Question: I have split the data to train and test (0.85)
and here's my loss visualization code :
'''
import pandas as pd
metrics_df = pd.read_json("./output/metrics.json", orient="records", lines=True)
mdf = metrics_df.sort_values("iteration")
mdf.head(10).T
fig, ax = plt.subplots()
mdf1 = mdf[~mdf["total_loss"].isna()]
ax.plot(mdf1["iteration"], mdf1["total_loss"], c="C0", label="train")
if "validation_loss" in mdf.columns:
mdf2 = mdf[~mdf["validation_loss"].isna()]
ax.plot(mdf2["iteration"], mdf2["validation_loss"], c="C1", label="validation")
# ax.set_ylim([0, 0.5])
ax.legend()
ax.set_title("Loss curve")
plt.show()
'''
---
How would I include that 'validation_loss' column in my metrics file?
My outputs are like this :

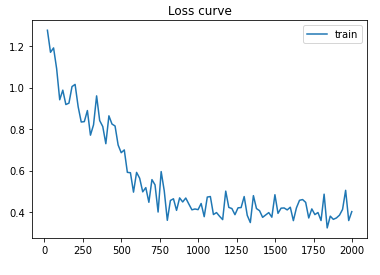
Answer: The simplest way to get the validation loss written into the file is to add a hook to the trainer that calculates the loss on the validation set during training.
I have successfully used the 'LossEvalHook' class from <URL> in my work.
The example code below shows how to use it to create a custom trainer containing a hook for calculating the validation loss every 100 iterations. This code assumes that the validation set is registered and is passed via the 'cfg.DATASETS.TEST' config parameter.
Also, note that the hook that writes to the file is the last element in the <URL>. In order to get the validation loss to also be written into the file, the hook is inserted before the writer hook in the code below.
'''
from detectron2.data import DatasetMapper, build_detection_test_loader
from detectron2.engine import DefaultTrainer
from LossEvalHook import LossEvalHook
class CustomTrainer(DefaultTrainer):
"""
Custom Trainer deriving from the "DefaultTrainer"
Overloads build_hooks to add a hook to calculate loss on the test set during training.
"""
def build_hooks(self):
hooks = super().build_hooks()
hooks.insert(-1, LossEvalHook(
100, # Frequency of calculation - every 100 iterations here
self.model,
build_detection_test_loader(
self.cfg,
self.cfg.DATASETS.TEST[0],
DatasetMapper(self.cfg, True)
)
))
return hooks
'''
The custom trainer can then be used for training instead of the 'DefaultTrainer'.
'''
trainer = CustomTrainer(cfg)
trainer.resume_or_load(resume=False)
trainer.train()
'''